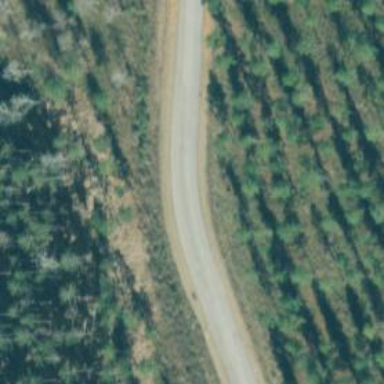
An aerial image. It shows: Asphalt road classified as tertiary.